Question: I am working on the following code:
'''
#include <opencv2/core/core.hpp>
#include <opencv2/highgui/highgui.hpp>
#include <opencv2/imgproc/imgproc.hpp>
#include <iostream>
using namespace std;
using namespace cv;
MatND detectContent(Mat image);
MatND getHistogram(Mat image);
int main()
{
Mat image;
try
{
image = imread("C:/Users/Public/Pictures/Sample Pictures/Penguins.jpg",CV_LOAD_IMAGE_GRAYSCALE);
cv::rectangle(image,Rect(670,150,60,60),Scalar(255));
if(!image.data)
{
throw 1;
}
}
catch(int a)
{
cout << "Image is unable to read" << endl;
}
//Following will show the selected location of the image for the histogram
namedWindow("Image Selected Location");
imshow("Image Selected Location",image);
//Following will display the edites image
namedWindow("Image");
imshow("Image",image);
imshow("Image",detectContent(image));
waitKey(0);
return 0;
}
MatND detectContent(Mat image)
{
//Regiion of interest
Mat imageROI = image(Rect(900,40,60,100));
//Get the histogram
MatND hist = getHistogram(imageROI);
//Normalizing the histogram
cv::normalize(hist,hist,1.0);
//Backprojecting the image
MatND result;
float *rangeArray;
rangeArray[0] = 0.0;
rangeArray[1] = 255.0;
const float *rans[1];
rans[0] = rangeArray;
int *channels[1];
channels[0] = 0;
cv::calcBackProject(&image,1,0,hist,result,rans,255.0);
return result;
}
MatND getHistogram(Mat image)
{
MatND hist;
int histSize[1];//Number of bins
float hRanges[2];//Max and Min pixel values
const float *ranges[1];
int channels[1];//Only one channel will be used
histSize[0] = 256;
hRanges[0] = 0.0;
hRanges[1] = 255.0;
ranges[0] = hRanges;
channels[0] = 0;
cv::calcHist(&image,1,channels,Mat(),hist,1,histSize,ranges);
return hist;
}
'''
When I run this code, the "back projected" image is 100% black! The other image, named as "Image Selected Location" will draw a white rectangle around the selected location of the image for histogram. I will display that image below

Why my back projected image is 100% black?
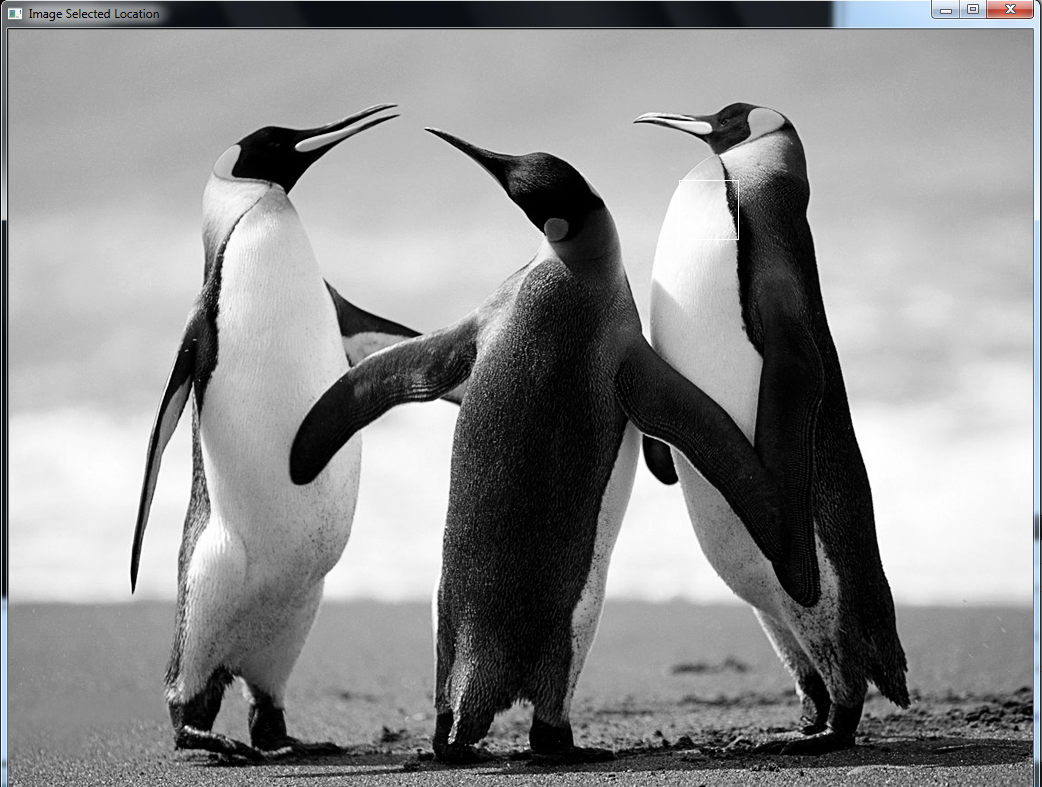
Answer: I've just tested the code you posted on OS X (results below), and it works properly, with two minor corrections.
In 'detectContent()' you declare 'float *rangeArray;' without initializing it, and then immediately dereference it. This is a bug. Instead, declare it as:
'''
float rangeArray[2];
'''
Second, the ranges provided to 'cv::calcBackProject()' are exclusive. That means you should change the line
'''
rangeArray[1] = 255.0;
'''
to
'''
rangeArray[1] = 256.0;
'''
if you wish to include the full range of 8-bit values. Otherwise, any pixel with a value of '255' will not be included in the histogram.
Also, the line 'imshow("Image",image);' in 'main()' is unnecessary. The image to be shown is immediately replaced by the result of 'detectContent()' in the next line.